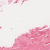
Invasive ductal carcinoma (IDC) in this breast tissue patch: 0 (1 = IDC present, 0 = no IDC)